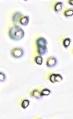
Label: Phaeocystis